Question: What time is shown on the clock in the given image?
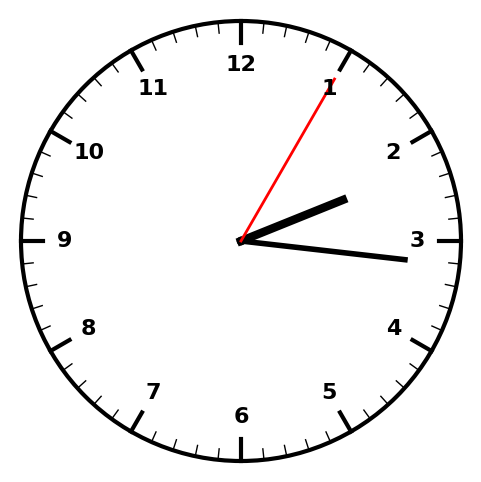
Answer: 02:16:05